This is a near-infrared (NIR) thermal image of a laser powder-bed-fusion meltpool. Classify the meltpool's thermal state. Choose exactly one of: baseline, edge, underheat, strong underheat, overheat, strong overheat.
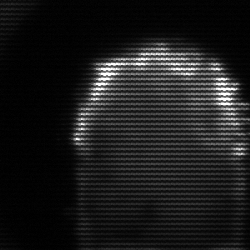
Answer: baseline